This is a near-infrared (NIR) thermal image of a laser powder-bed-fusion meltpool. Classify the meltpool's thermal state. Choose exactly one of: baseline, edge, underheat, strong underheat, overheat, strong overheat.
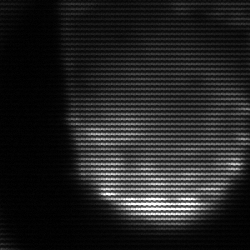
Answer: edge